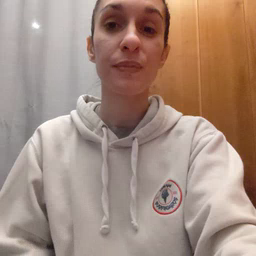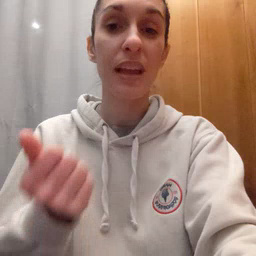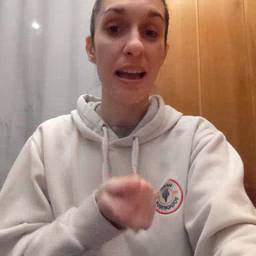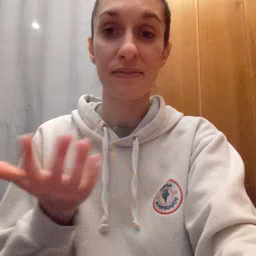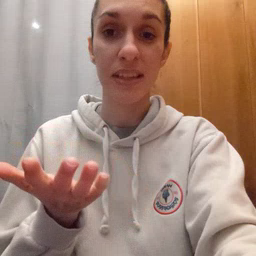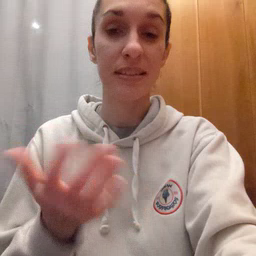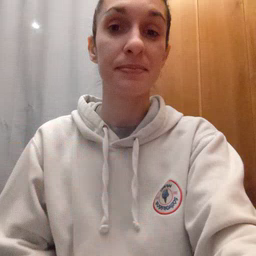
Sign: every